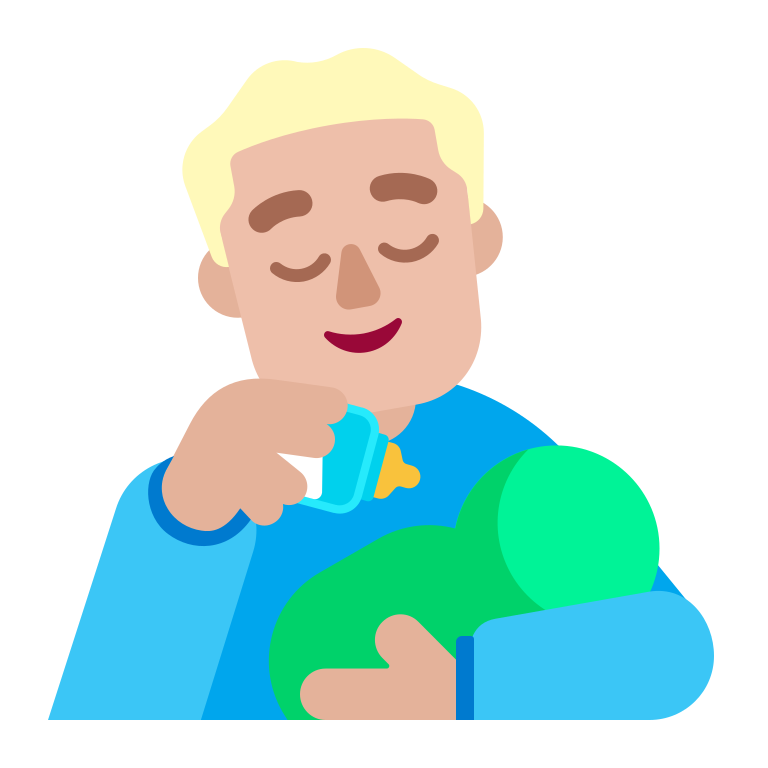
man feeding baby flat  light